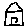
Label: house